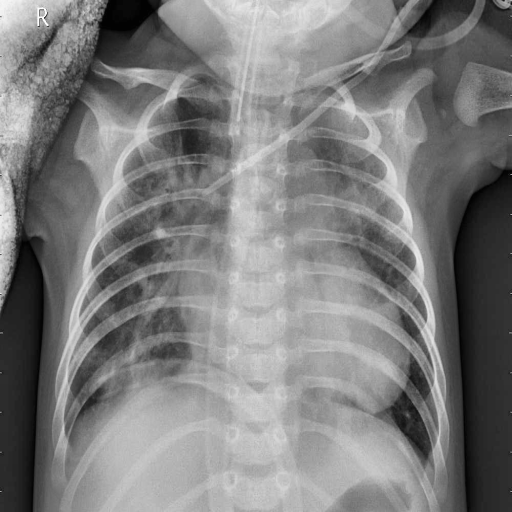
Finding: PNEUMONIA